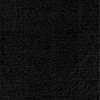
Atmospheric dust classification: dusty